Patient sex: F
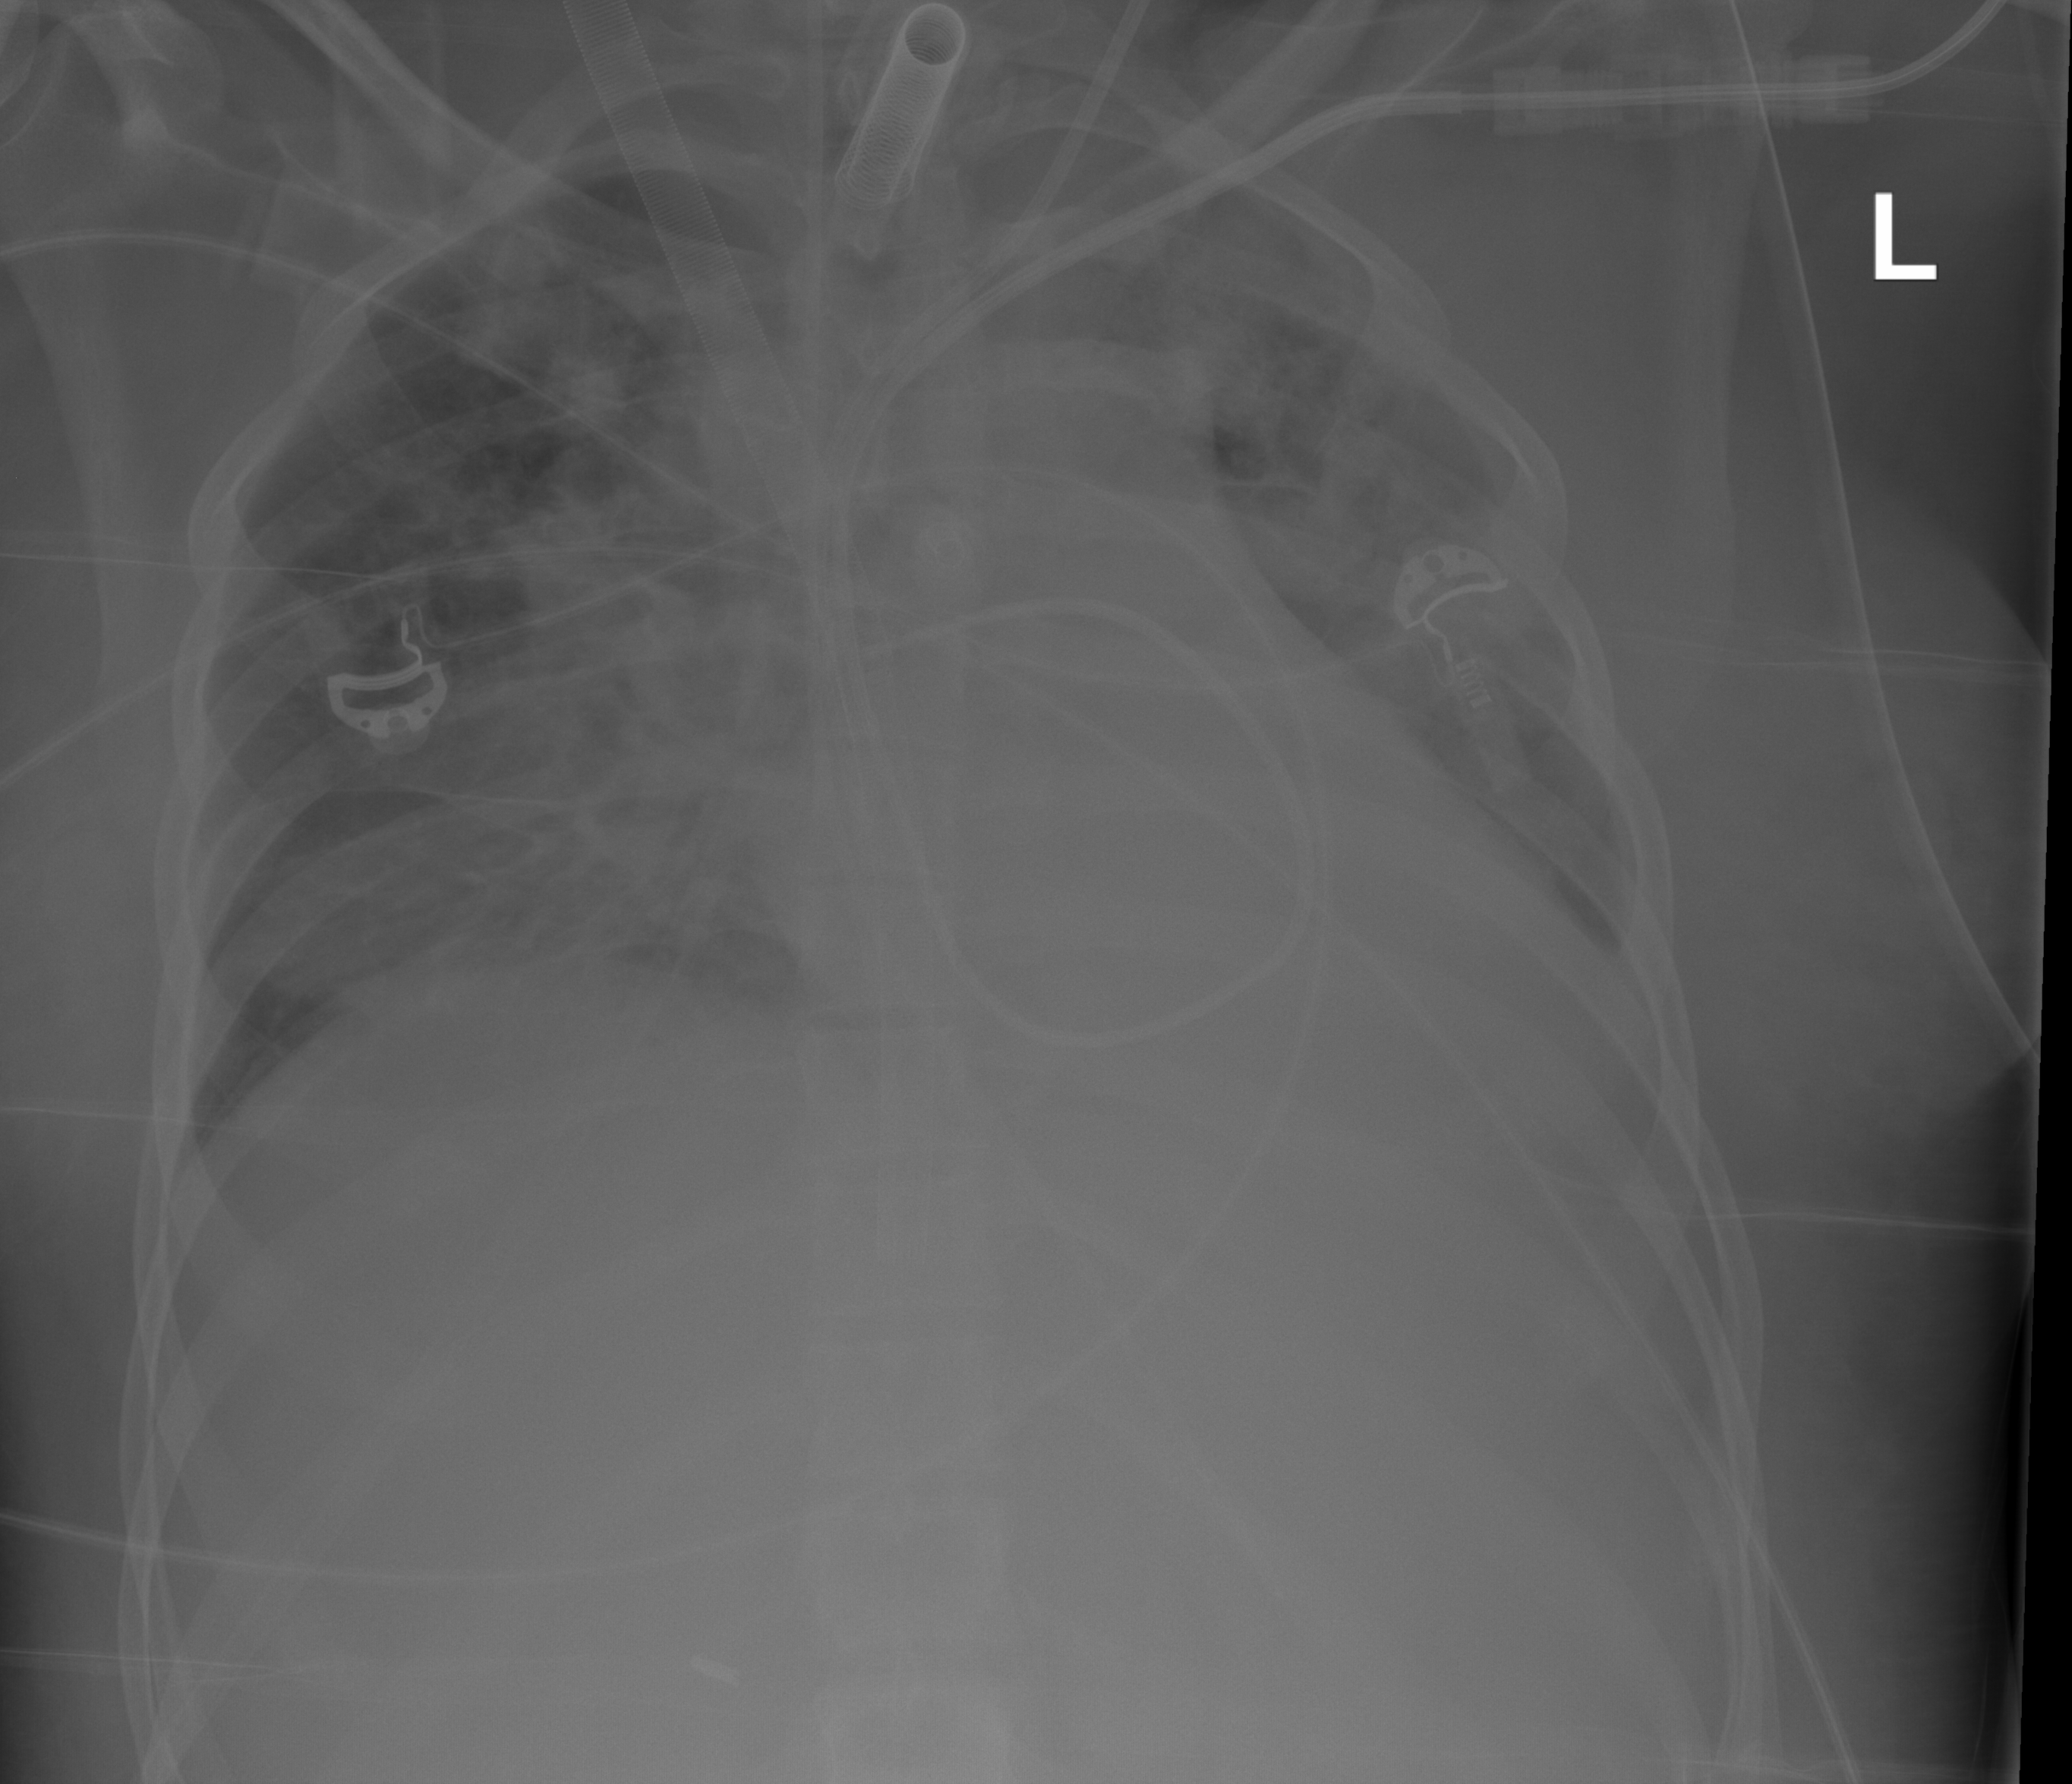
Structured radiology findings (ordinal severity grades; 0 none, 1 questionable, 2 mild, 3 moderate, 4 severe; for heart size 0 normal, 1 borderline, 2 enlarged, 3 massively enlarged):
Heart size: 1
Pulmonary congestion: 3
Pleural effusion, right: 1
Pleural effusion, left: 2
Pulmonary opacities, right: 3
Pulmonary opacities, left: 3
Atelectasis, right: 3
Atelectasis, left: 3